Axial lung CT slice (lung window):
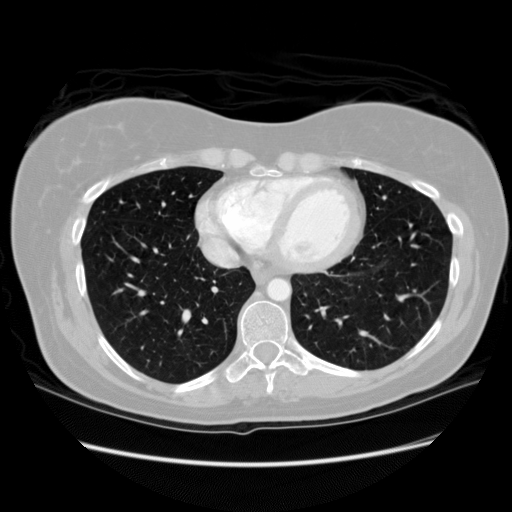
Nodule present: no